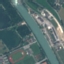
Land use / land cover: River